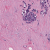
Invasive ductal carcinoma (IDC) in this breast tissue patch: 1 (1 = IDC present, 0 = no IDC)